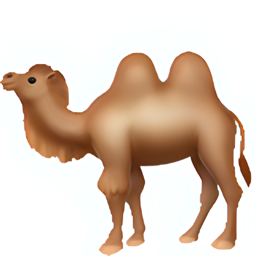
Name: bactrian camel
Emoji: 🐫
Group: Animals & Nature
Sub-group: animal-mammal